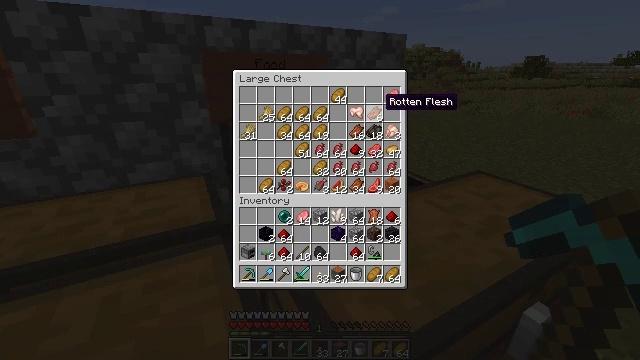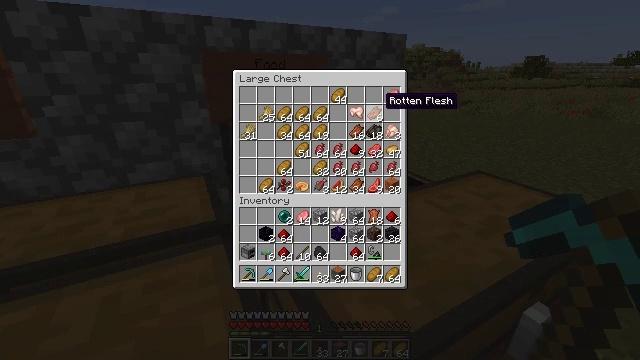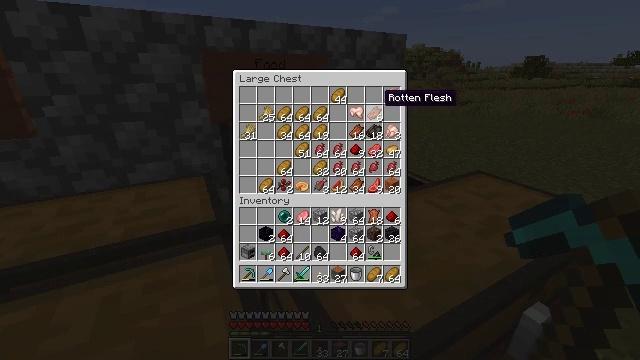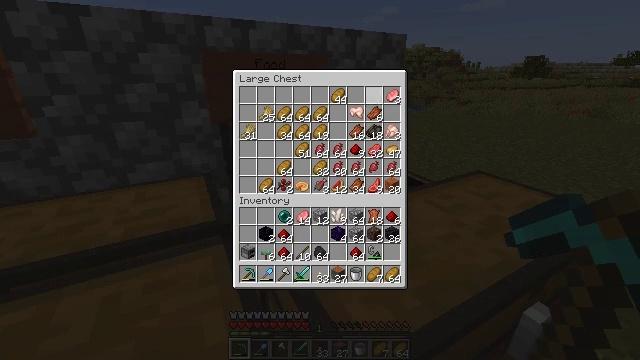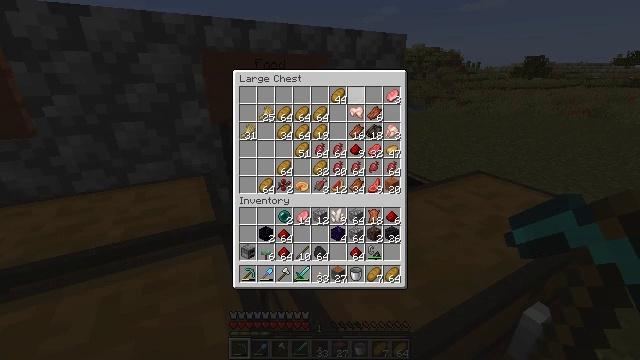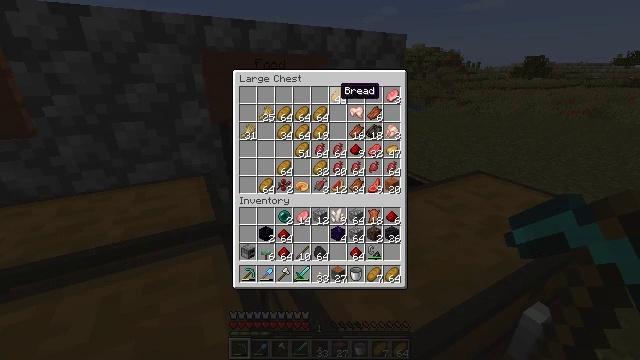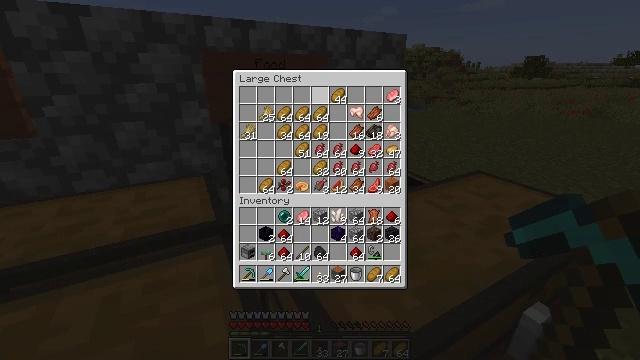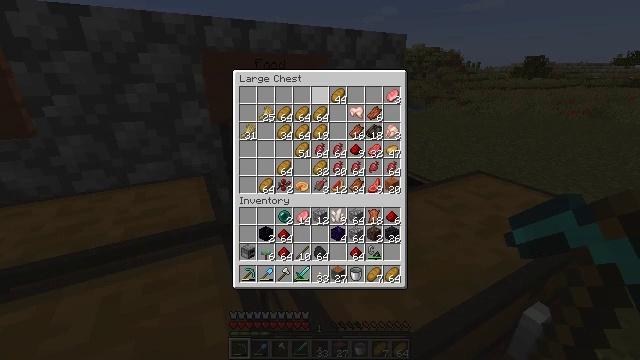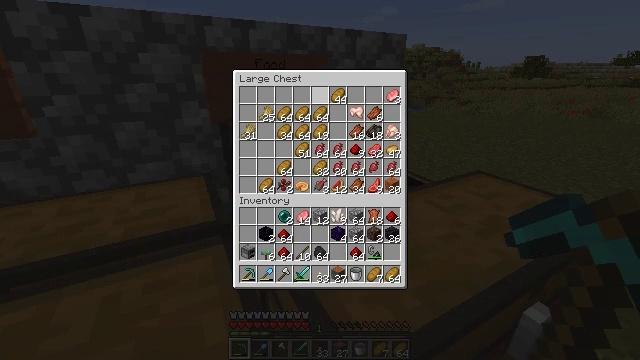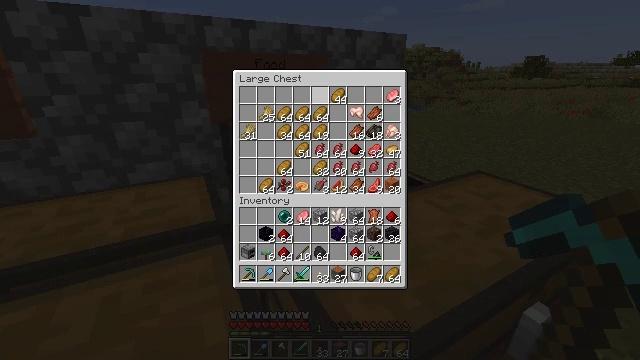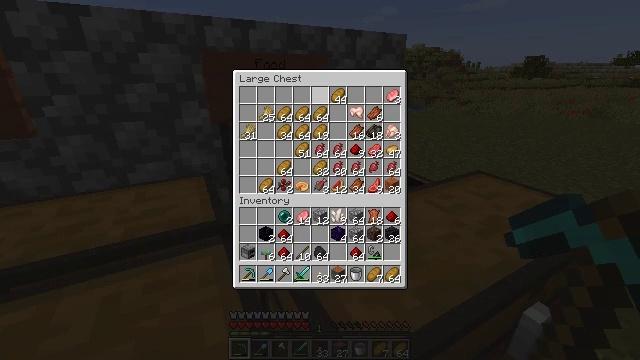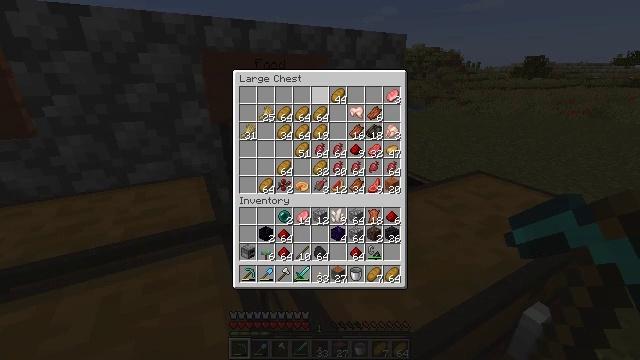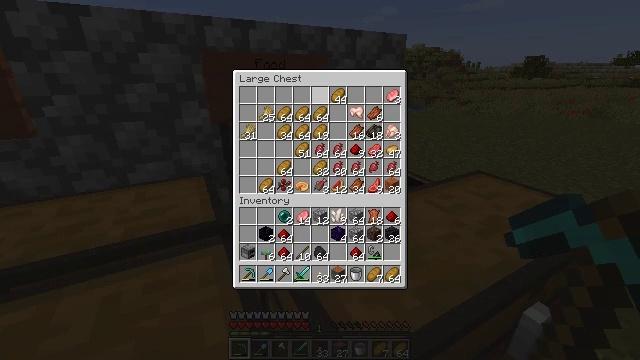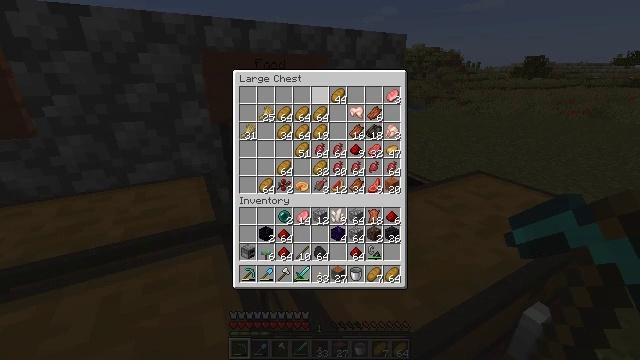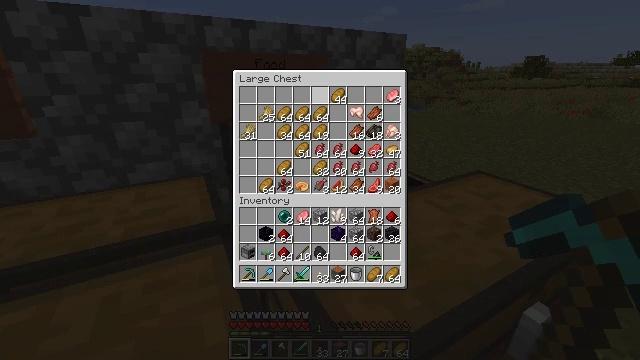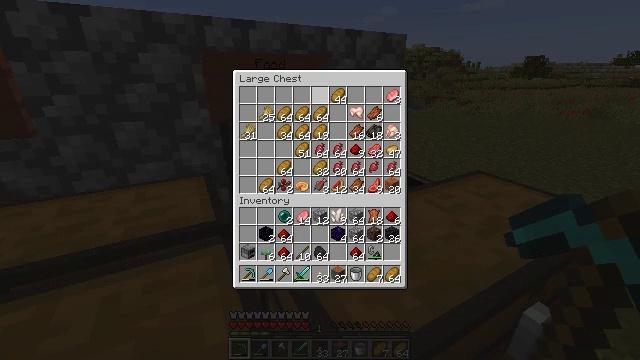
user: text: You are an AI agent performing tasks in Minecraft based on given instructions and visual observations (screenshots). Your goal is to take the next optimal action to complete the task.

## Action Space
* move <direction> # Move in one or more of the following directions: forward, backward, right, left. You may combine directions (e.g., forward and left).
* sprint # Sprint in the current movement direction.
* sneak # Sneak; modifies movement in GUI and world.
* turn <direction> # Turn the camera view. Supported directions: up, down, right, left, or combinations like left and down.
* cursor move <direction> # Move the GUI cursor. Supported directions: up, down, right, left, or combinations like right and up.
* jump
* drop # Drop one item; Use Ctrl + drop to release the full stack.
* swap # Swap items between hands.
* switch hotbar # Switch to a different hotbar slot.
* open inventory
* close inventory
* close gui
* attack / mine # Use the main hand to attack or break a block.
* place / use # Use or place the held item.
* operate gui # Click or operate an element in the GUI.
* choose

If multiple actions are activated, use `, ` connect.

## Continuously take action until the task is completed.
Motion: motion action
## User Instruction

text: Drop a furnace.
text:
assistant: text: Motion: no_op
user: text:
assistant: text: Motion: no_op
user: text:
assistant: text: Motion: no_op
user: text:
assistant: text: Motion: cursor move left
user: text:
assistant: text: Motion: cursor move left
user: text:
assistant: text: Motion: cursor move left
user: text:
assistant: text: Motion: no_op
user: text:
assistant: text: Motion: no_op
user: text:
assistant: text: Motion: no_op
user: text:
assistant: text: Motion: no_op
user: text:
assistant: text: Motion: no_op
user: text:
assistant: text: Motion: no_op
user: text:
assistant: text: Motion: no_op
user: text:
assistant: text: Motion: no_op
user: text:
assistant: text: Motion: no_op
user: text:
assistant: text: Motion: no_op
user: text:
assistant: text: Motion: cursor move right and down
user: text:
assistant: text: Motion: cursor move right and down
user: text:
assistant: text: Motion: cursor move right and down
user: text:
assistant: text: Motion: cursor move right and down
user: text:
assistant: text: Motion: cursor move down
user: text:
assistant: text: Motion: no_op
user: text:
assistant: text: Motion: no_op
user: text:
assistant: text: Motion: no_op
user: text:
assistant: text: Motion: no_op
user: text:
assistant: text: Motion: no_op
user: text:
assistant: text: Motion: no_op
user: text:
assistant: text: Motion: no_op
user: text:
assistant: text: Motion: choose
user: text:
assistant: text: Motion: choose